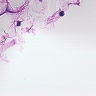
Metastatic tissue present: no